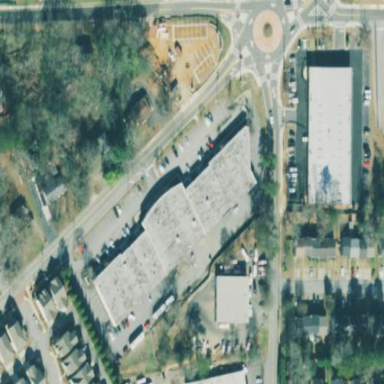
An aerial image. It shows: Commercial building.